Question: I am having an issue with the nativescript-IQKeyboardManager plugin in iOS (android works fine), tried different approaches changing layout but nothing seems to do the trick. Any help is greatly appreciated!

I tried different layouts (Stacklayout, wrapping with ScrollView) but have had no luck making it work as expected.
The template is the following (using nativescript-vue):
'''
<template>
<Page class="page">
<GridLayout rows="auto, *, auto" class="m-y-10 m-x-10" height="100%">
<GridLayout row="0" columns="*, auto">
<Label col="0" class="h3 heading" textWrap="true" :text="'XXXX" fontWeight="bold"></Label>
<Label col="1" class="p-t-5" text="Close" @tap="onCancelTap" />
</GridLayout>
<ListView row="1" for="msg in messages" ref="listView" @itemLoading="onItemLoading">
<v-template>
<GridLayout columns="*" rows="auto, auto" class="msg p-10">
.....
</GridLayout>
</v-template>
</ListView>
<StackLayout row="2">
<GridLayout columns="*, auto" class="m-10 form">
<TextField class="text-input p-x-5" col="0" v-model="message" />
<Button class="btn-primary p-10 m-x-10" col="1" text="Enviar" @tap="chat(message)"></Button>
</GridLayout>
</StackLayout>
</GridLayout>
</Page>
</template>
'''
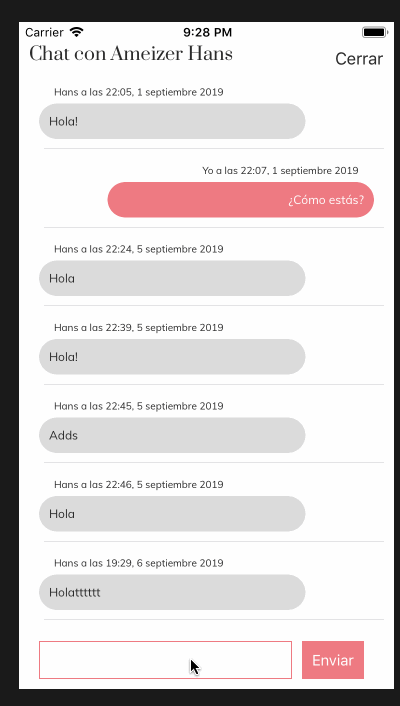
Answer: The issue only arises when using the form inside a modal with a ListView in the Layout. There's an open ticket for the plugin at <URL>